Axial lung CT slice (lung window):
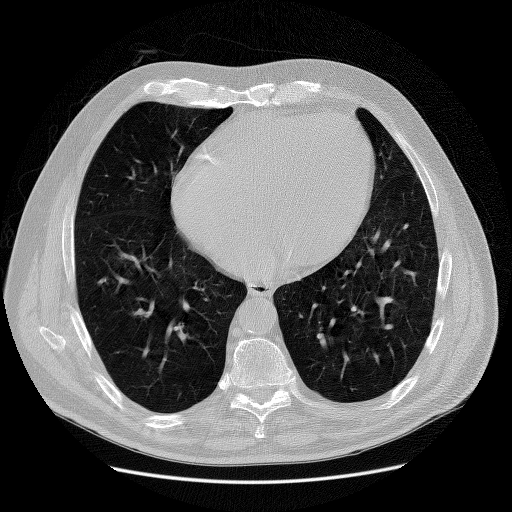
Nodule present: no